Question: I have a problem with combobox filling with data.
I have a table with columns:
- - - -
We are binding the data include joins with other table (like hrh...) and we are caluculating user heart rate and their calories like that, by using following code:
'''
$totalPoints = 0;
$totalDuration = 0;
$totalCalories = 0;
$noOfParticipants = 0;
$includedUsers = 0;
$participants = "";
'''
Main Program
'''
$query = "SELECT DISTINCT usrIndex,usrNickname";
$query .= " FROM hrheader hrh";
$query .= " INNER JOIN 'user' usr ON hrh.hrhUsrIndex=usr.usrIndex";
$query .= " WHERE usrSIndex=$sIndex";
$query .= " AND hrhStart>'" . $start . "' AND hrhStart<'" . date("Y-m-d", strtotime($end . " +1 days")) . "'";
$query .= " ORDER BY usrNickname";
$gresult = mysql_query($query);
if ($gresult)
{
$noOfParticipants = mysql_num_rows($gresult);
$participants = "<table style='text-align:center;font-size:18px;width:980px;margin- top:16px;color:#231f20;'>";
$participants .= "<tr>";
$participants .= "<th>Nickname</th><th>Time (Hours &amp; Mins)</th><th>Average Effort</th><th>Calories</th><th><img src='../images/mepslogo.png' /></th>";
$participants .= "</tr>";
'''
The below code and diagram helps for clearly understanding the question:
'''
while ($grow = mysql_fetch_array($gresult))
{
$query = "SELECT ROUND(AVG(hr/hrhMaxHR)*100) AS AverageEffort,ROUND(AVG(hr)) AS AverageHeartRate,ROUND(MAX(hr)) AS MaxHeartRate,";
$query .= " COUNT(DISTINCT hrhIndex) AS NumberOfMoves";
$query .= " FROM 'hrheader' hrh INNER JOIN hr ON hrh.hrhIndex=hr.hrHrhIndex";
$query .= " WHERE hrhUsrIndex=" . $grow['usrIndex'] . " AND hr>0";
$query .= " AND hrReceivedTime>'" . $start . "' AND hrReceivedTime<'" . date("Y-m-d", strtotime($end . " +1 days")) . "'";
$result = mysql_query($query);
$pAverageEffort = 0;
$pAverageHeartRate = 0;
$pMaxHeartRate = 0;
$pNumberOfMoves = 0;
if ($result)
{
$row = mysql_fetch_array($result);
if ($row)
{
$pAverageEffort = $row['AverageEffort'] . "%";
$pAverageHeartRate = $row['AverageHeartRate'];
$pMaxHeartRate = $row['MaxHeartRate'];
$pNumberOfMoves = $row['NumberOfMoves'];
}
}
$query = "SELECT hr,hrReceivedTime,hrhMaxHR,hrhWeight,FLOOR(DATEDIFF(hrReceivedTime,usrDOB)/365) AS Age,usrGender";
$query .= " FROM hrheader hrh INNER JOIN hr ON hrh.hrhIndex=hr.hrHrhIndex";
$query .= " INNER JOIN 'user' usr ON hrh.hrhUsrIndex=usr.usrIndex";
$query .= " WHERE hrhUsrIndex=" . $grow['usrIndex'] . " AND hr>0";
$query .= " AND hrReceivedTime>'" . $start . "' AND hrReceivedTime<'" . date("Y-m-d", strtotime($end . " +1 days")) . "'";
$query .= " ORDER BY hrReceivedTime";
//echo $query;
$result = mysql_query($query);
$lastReceived = false;
if ($result)
{
$t = 0;
$pDuration = 0;
$zone1 = 0;
$zone2 = 0;
$zone3 = 0;
$zone4 = 0;
$zone5 = 0;
$count = 0;
$pCalories = 0;
while ($row = mysql_fetch_array($result))
{
if ($lastReceived)
{
$t = TimeDifference($lastReceived, $row['hrReceivedTime']);
if ($t < 5)
{
if ($row['hr'] > 0)
{
if ($row['hr'] > $row['hrhMaxHR'] * 0.9)
{
$zone5 += $t;
}
elseif ($row['hr'] > $row['hrhMaxHR'] * 0.8)
{
$zone4 += $t;
}
elseif ($row['hr'] > $row['hrhMaxHR'] * 0.7)
{
$zone3 += $t;
}
elseif ($row['hr'] > $row['hrhMaxHR'] * 0.6)
{
$zone2 += $t;
}
else
{
$zone1 += $t;
}
$count++;
$pDuration += $t;
$pCalories += calculateCalPerMin($row['hr'], $row['hrhWeight'], $row['Age'], $row['usrGender']) * $t;
}
}
}
$lastReceived = $row['hrReceivedTime'];
}
$zone1 = floor($zone1);
$zone2 = floor($zone2);
$zone3 = floor($zone3);
$zone4 = floor($zone4);
$zone5 = floor($zone5);
$pPoints = 0;
$pPoints+=calculatePoints(1, $zone1);
$pPoints+=calculatePoints(2, $zone2);
$pPoints+=calculatePoints(3, $zone3);
$pPoints+=calculatePoints(4, $zone4);
$pPoints+=calculatePoints(5, $zone5);
$totalCalories+=$pCalories;
$totalPoints+=$pPoints;
$totalDuration+=$pDuration;
if (mysql_num_rows($result) > 0)
{
mysql_data_seek($result, 0);
$row = mysql_fetch_array($result);
$include = 1;
if (!empty($targetGroup))
{
if ($targetGroup != $row['usrGender'])
{
$include = 0;
}
}
if (!empty($targetNoOfSessions))
{
if ($targetNoOfSessions < $pNumberOfMoves)
{
$include = 0;
}
}
if (!empty($targetDuration))
{
$x = explode(":", $targetDuration);
$targetDuration = ($x[0] * 60) + $x[1];
if ($targetDuration < $pDuration)
{
$include = 0;
}
}
if (!empty($targetAveEffort))
{
if ($targetAveEffort > floor($pAverageEffort))
{
$include = 0;
}
}
if (!empty($targetTimeInZones))
{
$targetTimeInZones = intval($targetTimeInZones);
if (!empty($targetTimeInZones))
{
switch ($targetTimeInZones)
{
case 1:
if (empty($zone1))
$include = 0;
break;
case 2:
if (empty($zone2))
$include = 0;
break;
case 3:
if (empty($zone3))
$include = 0;
break;
case 4:
if (empty($zone4))
$include = 0;
break;
case 5:
if (empty($zone5))
$include = 0;
break;
}
}
}
if (!empty($targetCalories))
{
if ($targetCalories >= $pCalories)
{
$include = 0;
}
}
if (!empty($targetPoints))
{
$debug .= "$targetPoints - $pPoints --";
if ($targetPoints >= $pPoints)
{
$include = 0;
}
}
if ($include == 1)
{
$includedUsers+=1;
}
}
if ($include == 1)
{
$participants .= "<tr><td>" . $grow['usrNickname'] . "</td><td>" . FormatTime($pDuration) . "</td><td>$pAverageEffort</td><td>" . floor($pCalories) . "</td><td>$pPoints</td></tr>";
}
}
}
$participants .= "</table>";
'''
and this is html code for Main program (here we are defining the html table):
'''
<div class="txt" style="margin-right:10px;margin-top:16px;font-size:18px;width:462px;float:right">
<div class="txtl"></div>
<div class="txtr"></div>
<span>% of group that achieved target</span>
<span id="spanPercentAchieved" style="color:black;float:right">-%</span>
</div>
<div class="txt" style="margin-left:10px;margin-top:16px;font-size:18px;width:462px">
<div class="txtl"></div>
<div class="txtr"></div>
<span>Number of users achieved target</span>
<span id="spanNumberAchieved" style="color:black;float:right">-</span>
</div>
<span id="spanParticipants">
<table style='text-align:center;font-size:18px;width:980px;margin-top:16px;color:#231f20;'>
<tr>
<th>Nickname</th>
<th>No of Sessions</th>
<th>Duration</th>
<th>Average Effort</th>
<th><img src='../images/mepslogo.png' /></th>
</tr>
</table>
</span>
'''
I have indicated the query and binding the data to html table in "Main Program"
Its working fine with this code...... But my problem is
I want to set the combobox inside html table at nickname header in that combobox the options are like (Nickname , Full Name, Email) when the user select these options (full name, email) they will able to see the users email and full name those whose nickname is currently displayed ..
I want like this:

If the user select the full name, full name will be displayed instead of Nickname and when the user select the email id the email id will be displayed instead of nickname of the users.
This combox selection will be set in table column header.
Would anyone please help on this?
Can anyone help on this one...this topic.
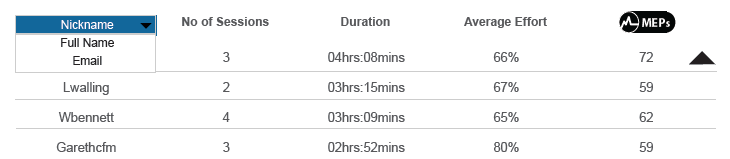
Answer: You looking for somthing like this?
<URL>
This is a plain javascript soulotion, tested in firefox,
There probely an easier solution whit JQuery.
if you tag you question whit <URL>,
you probely get a few more answer of people that know thous langueges
code in exemple linked above:
'''
<html>
<head>
<title>select column test</title>
<script>
function select_column(column_name)
{
document.getElementById('column_style').textContent = '.col_hideable div.col_' + column_name + ' {display: block;}';
}
</script>
<style id='column_style'>
.col_hideable div.col_nick_name {display: block;}
</style>
<style>
TH, TD {border: solid gray 1px;}
.col_hideable div {display: none;}
</style>
</head>
<body>
<table id='the_table'>
<thead>
<tr>
<th>
<select id='column_selector' onchange='select_column(this.value)'>
<option value='nick_name'>Nickname</option>
<option value='full_name'>Full name</option>
<option value='email'>Email</option>
</select>
</th>
<th>junk</th>
<th>junk</th>
<th>junk</th>
</tr>
</thead>
<tbody>
<tr>
<td class='col_hideable'>
<div class='col_nick_name col_hideable'>nickname 1</div>
<div class='col_full_name'>fullname 1</div>
<div class='col_email'>email 1</div>
</td>
<td> junk 1-2 </td>
<td> junk 1-3 </td>
<td> junk 1-4 </td>
</tr>
<tr>
<td class='col_hideable'>
<div class='col_nick_name'>nickname 2</div>
<div class='col_full_name'>fullname 2</div>
<div class='col_email'>email 2</div>
</td>
<td> junk 2-2 </td>
<td> junk 2-3 </td>
<td> junk 2-4 </td>
</tr>
<tr>
<td class='col_hideable'>
<div class='col_nick_name'>nickname 3</div>
<div class='col_full_name'>fullname 3</div>
<div class='col_email'>email 3</div>
</td>
<td> junk 3-2 </td>
<td> junk 3-3 </td>
<td> junk 3-4 </td>
</tr>
</tbody>
</table>
</body>
</html>
'''
to implement this in your code, you need to add thous lines inside your head-tag
'''
<script>
function select_column(column_name)
{
document.getElementById('column_style').textContent = '.col_hideable div.col_' + column_name + ' {display: block;}';
}
</script>
<style id='column_style'>
.col_hideable div.col_nick_name {display: block;}
</style>
<style>
TH, TD {border: solid gray 1px;}
.col_hideable div {display: none;}
</style>
'''
and replace the table-header code
'''
$participants .= "<tr>";
$participants .= "<th>Nickname</th><th>Time (Hours &amp; Mins)</th><th>Average Effort</th><th>Calories</th><th><img src='../images/mepslogo.png' /></th>";
$participants .= "</tr>";
'''
with
'''
$participants .= "<tr>";
$participants .= " <th>";
$participants .= " <select id='column_selector' onchange='select_column(this.value)'>";
$participants .= " <option value='nick_name'>Nickname</option>";
$participants .= " <option value='full_name'>Full name</option>";
$participants .= " <option value='email'>Email</option>";
$participants .= " </select>";
$participants .= " </th>";
$participants .= " <th>Time (Hours &amp; Mins)</th>";
$participants .= " <th>Average Effort</th>";
$participants .= " <th>Calories</th>";
$participants .= " <th><img src='../images/mepslogo.png' /></th>";
$participants .= "</tr>";
'''
and replace the table-body code
'''
if ($include == 1)
{
$participants .= "<tr><td>" . $grow['usrNickname'] . "</td><td>" . FormatTime($pDuration) . "</td><td>$pAverageEffort</td><td>" . floor($pCalories) . "</td><td>$pPoints</td></tr>";
}
'''
with
'''
if ($include == 1)
{
$participants .= "<tr>";
$participants .= " <td class='col_hideable'>";
$participants .= " <div class='col_nick_name'>" . $grow['usrNickname'] . "</div>";
$participants .= " <div class='col_full_name'>" . $grow['usrFullname'] . "</div>";
$participants .= " <div class='col_email'>" . $grow['usrEmail'] . "</div>";
$participants .= " </td>";
$participants .= " <td>" . FormatTime($pDuration) . "</td>";
$participants .= " <td>" . $pAverageEffort . "</td>";
$participants .= " <td>" . floor($pCalories) . "</td>";
$participants .= " <td>" . $pPoints . "</td>";
$participants .= "</tr>";
}
'''